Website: lowes
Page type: account-selection
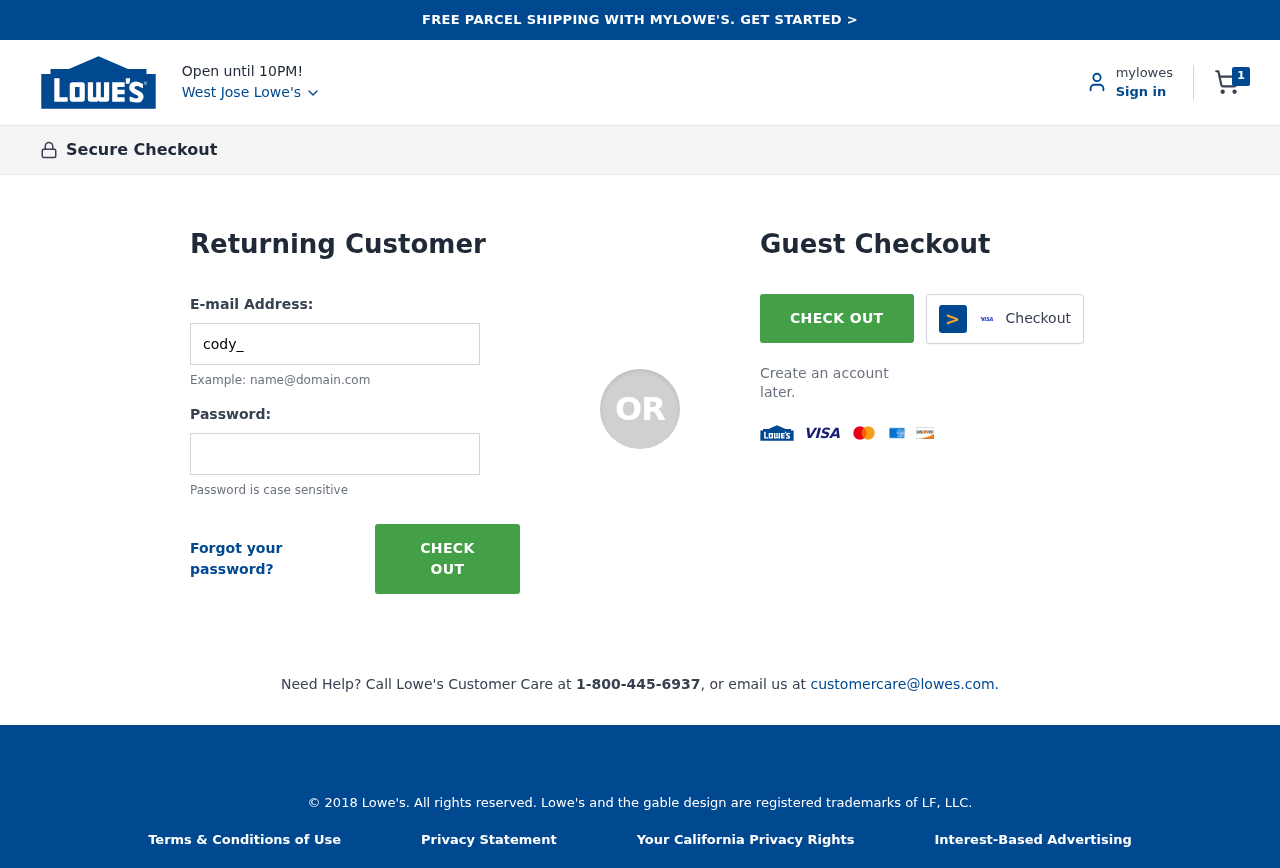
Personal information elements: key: PII_CITY
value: West Jose Lowe's
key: PII_LOGIN_USERNAME
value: cody_boyd
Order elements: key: ORDER_NUM_ITEMS
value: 1